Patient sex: M
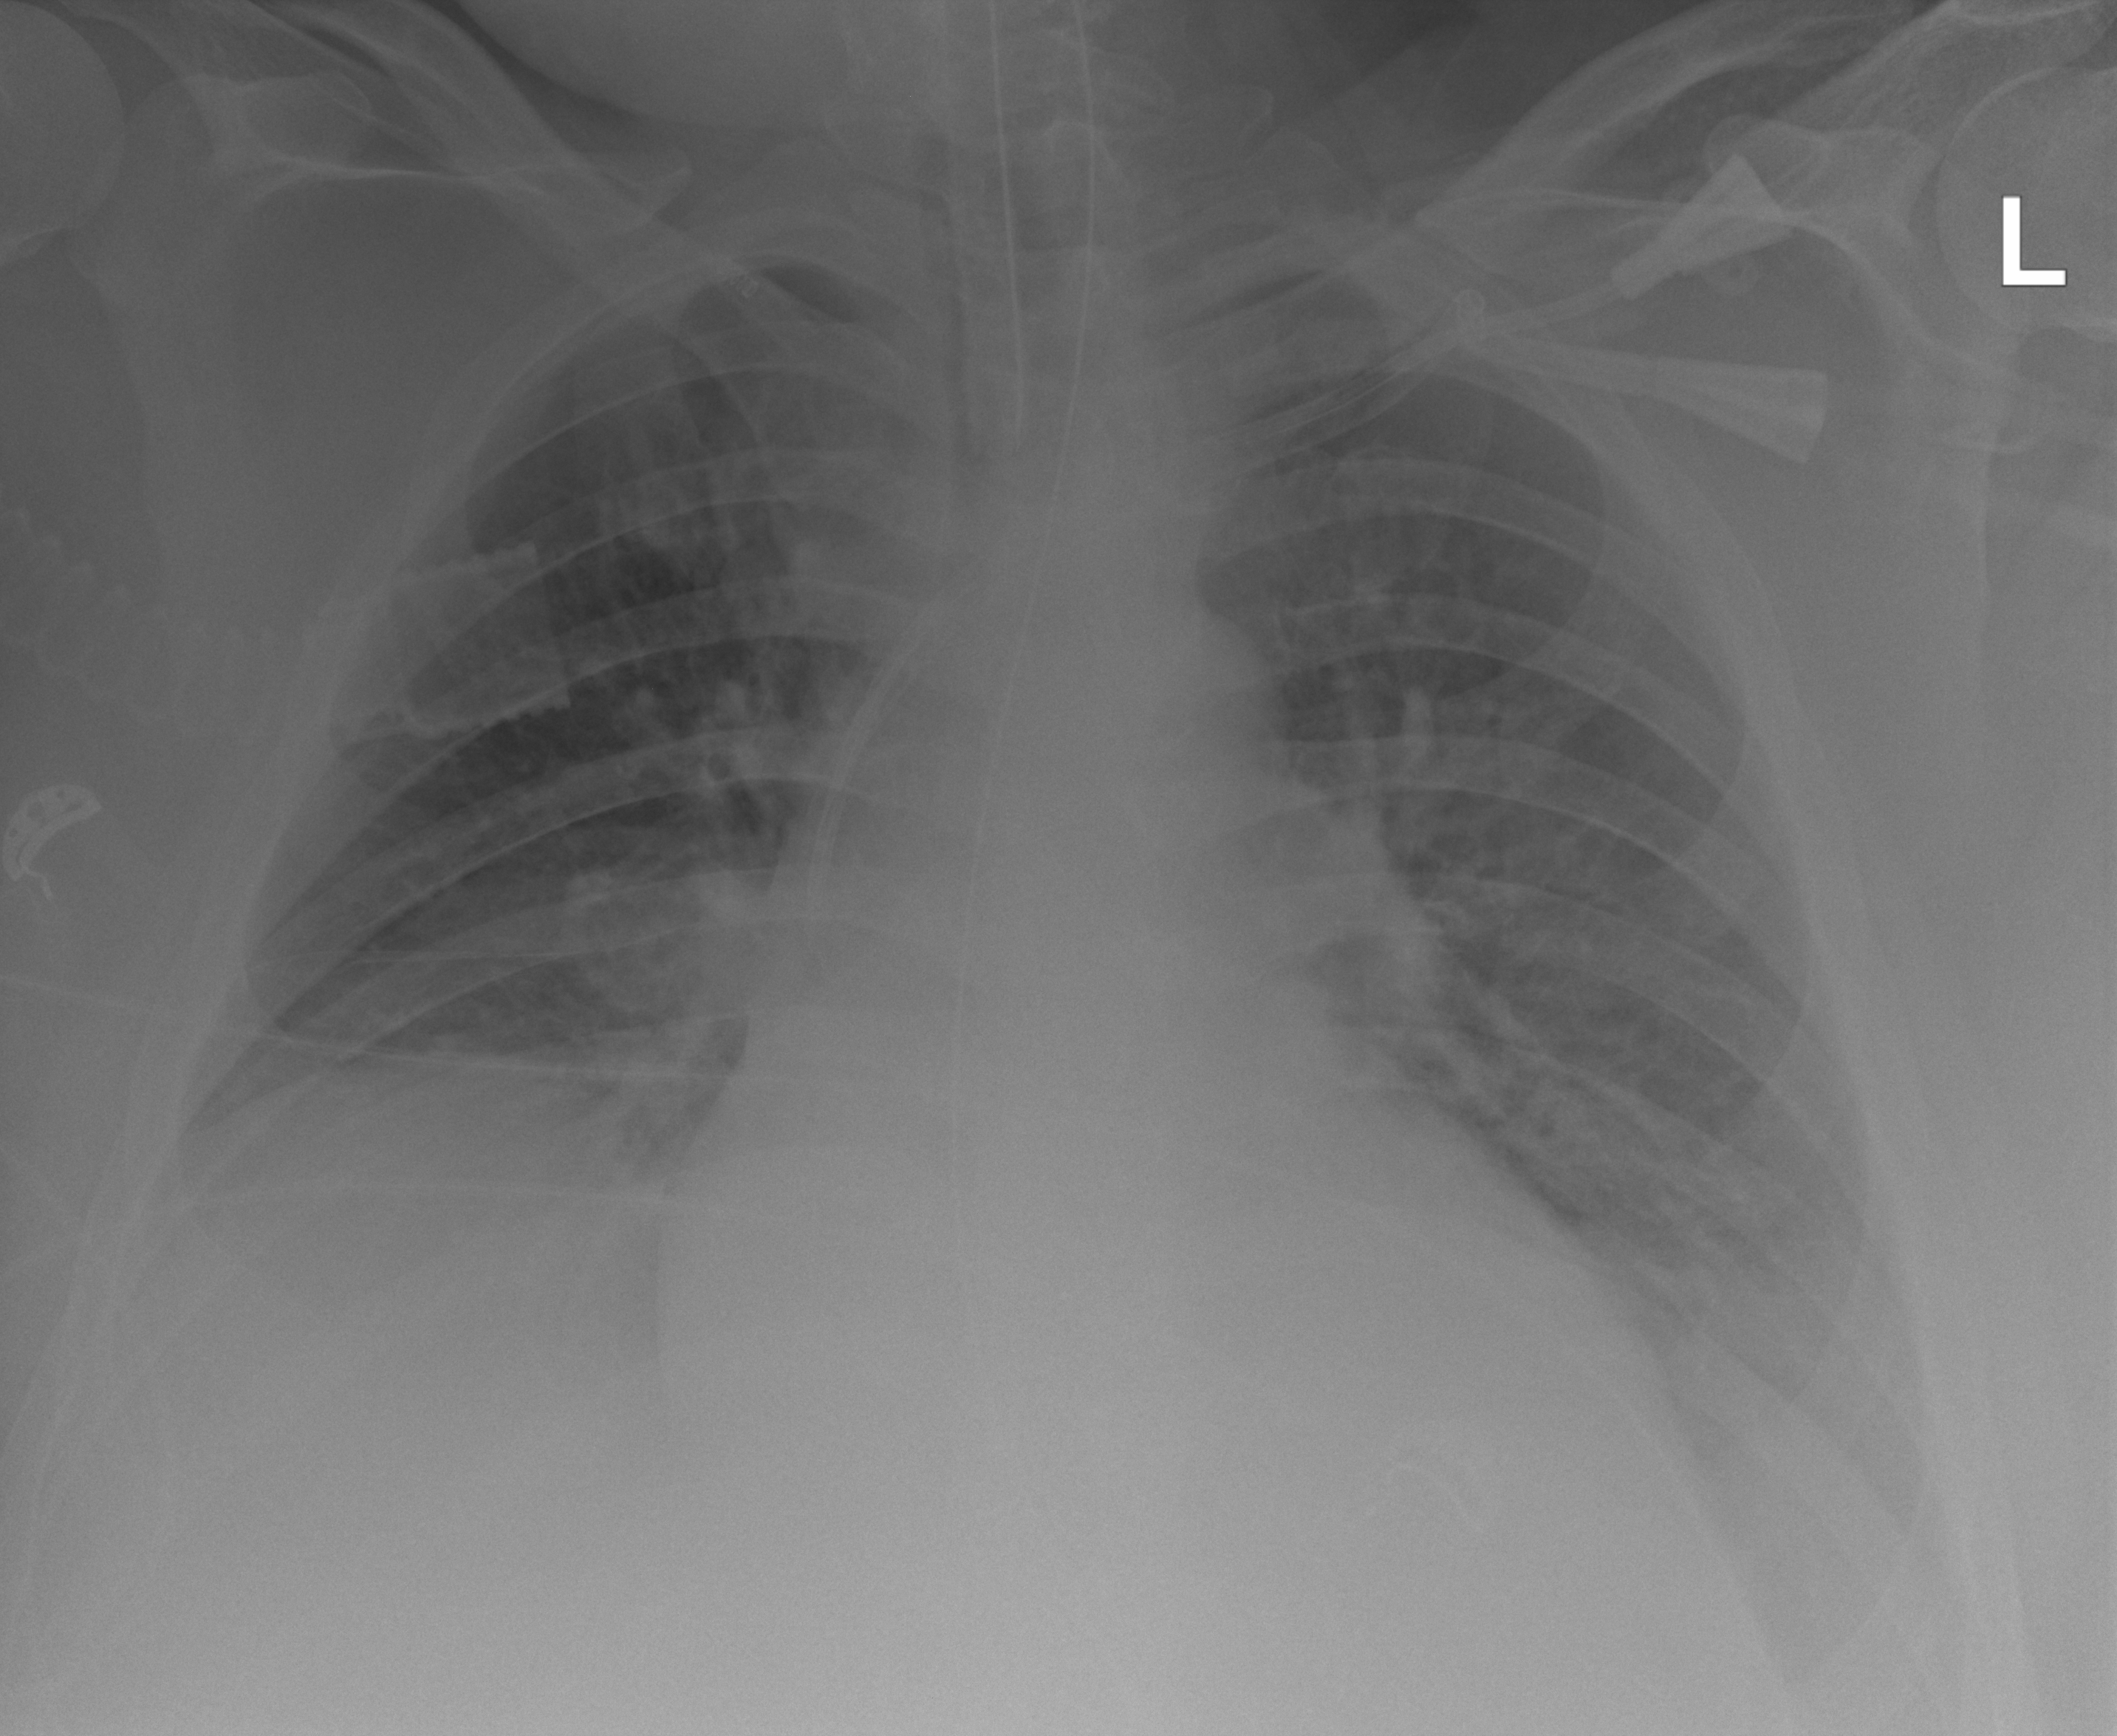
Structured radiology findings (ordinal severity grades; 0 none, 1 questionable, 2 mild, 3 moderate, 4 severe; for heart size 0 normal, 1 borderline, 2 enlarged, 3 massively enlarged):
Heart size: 2
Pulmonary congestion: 3
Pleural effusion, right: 2
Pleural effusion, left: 2
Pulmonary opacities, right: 2
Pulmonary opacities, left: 2
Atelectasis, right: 3
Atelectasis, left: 2